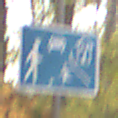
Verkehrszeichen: BeginnVerkehrsberuhigterBereich
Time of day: MorningAfternoon
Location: Outdoor (Nature)
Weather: Overcast
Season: Autumn
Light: Natural